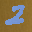
Label: 2